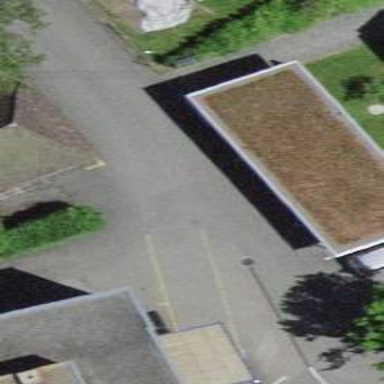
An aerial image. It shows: View of roof of building.